九年级 · 度量几何学
如图, $\odot O$ 是 $R t \triangle A B C$ 的外接圆, $O E \perp A B$ 交 $\odot O$ 于点 $E$, 垂足为点 $D, A E, C B$ 的延长线交于点 $F$.若 $O D=3, A B=8$, 则 $F C$ 的长是 $(\quad)$

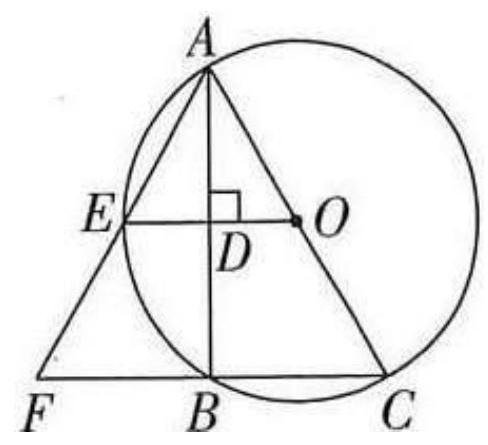
A. 10
B. 8
C. 6
D. 4

第 II 卷（非选择题）


答案: A
解析:  $\because \angle A B C=90^{\circ}, O E \perp A B, \therefore O D / / B C, \therefore \frac{A O}{C O}=\frac{A D}{B D} . \because O A=O C, \therefore A D=B D, \therefore A D=\frac{1}{2} A B=$ $\frac{1}{2} \times 8=4$. 又 $\because O D=3, \therefore O A=\sqrt{A D^{2}+O D^{2}}=\sqrt{4^{2}+3^{2}}=5, \therefore O E=O A=5 . \because O E / / C F$, 点 $O$ 是 $A C$ 中点, $\therefore O E$ 是 $\triangle A C F$ 的中位线, $\therefore C F=2 O E=2 \times 5=10$, 故选 $A$.